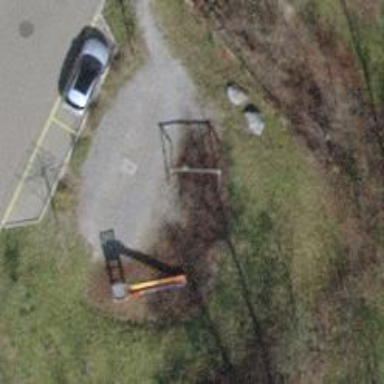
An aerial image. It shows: Playground area for leisure land.